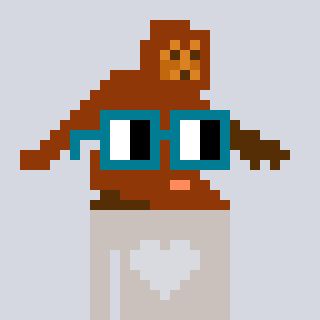
a pixel art character with square dark green glasses, a bigfoot-shaped head and a foggrey-colored body on a cool background